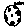
Label: moon